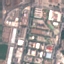
Land use / land cover class: Industrial